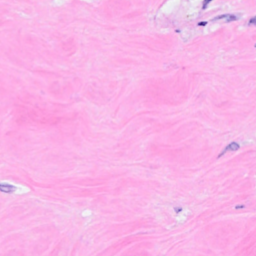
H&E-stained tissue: Breast